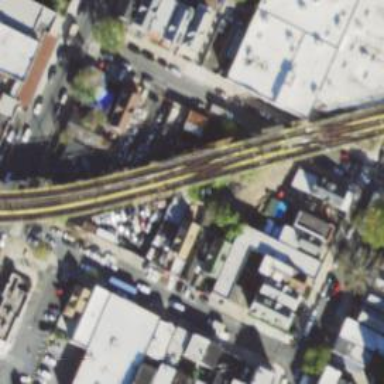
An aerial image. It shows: Railway bridge with electrified lines.